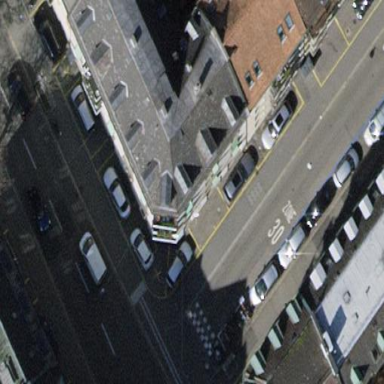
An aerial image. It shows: Parking lane.